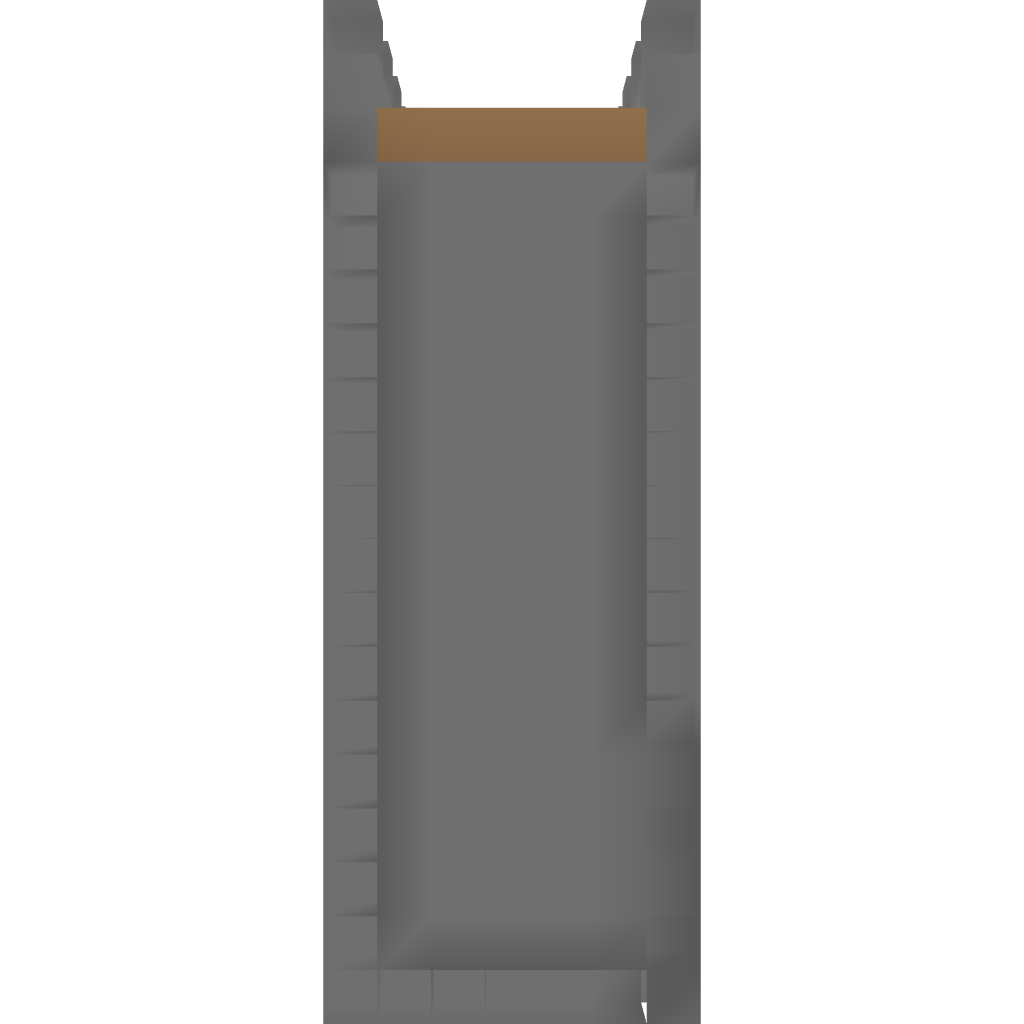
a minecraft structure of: large stone brick bridge